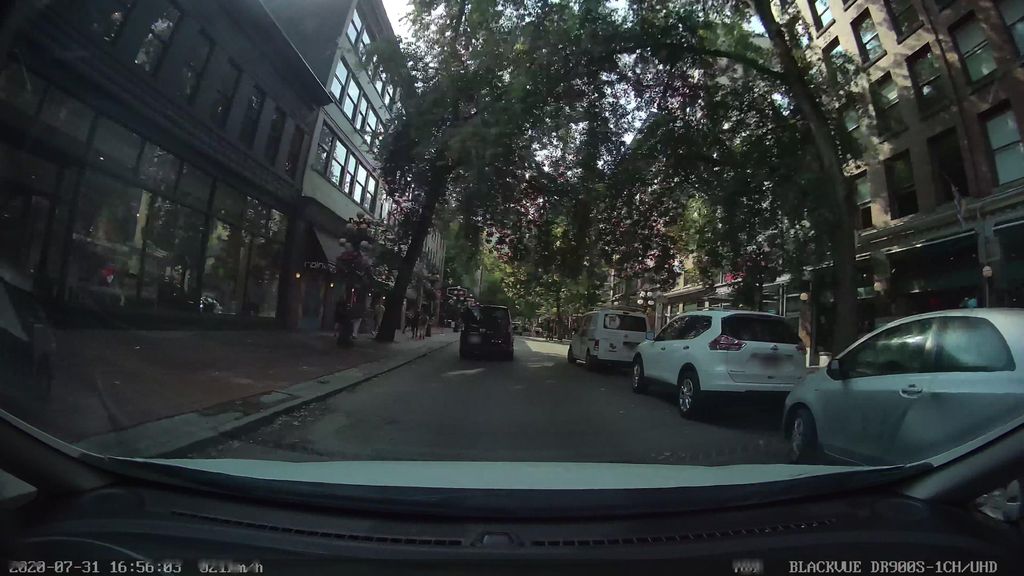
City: vancouver